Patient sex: M
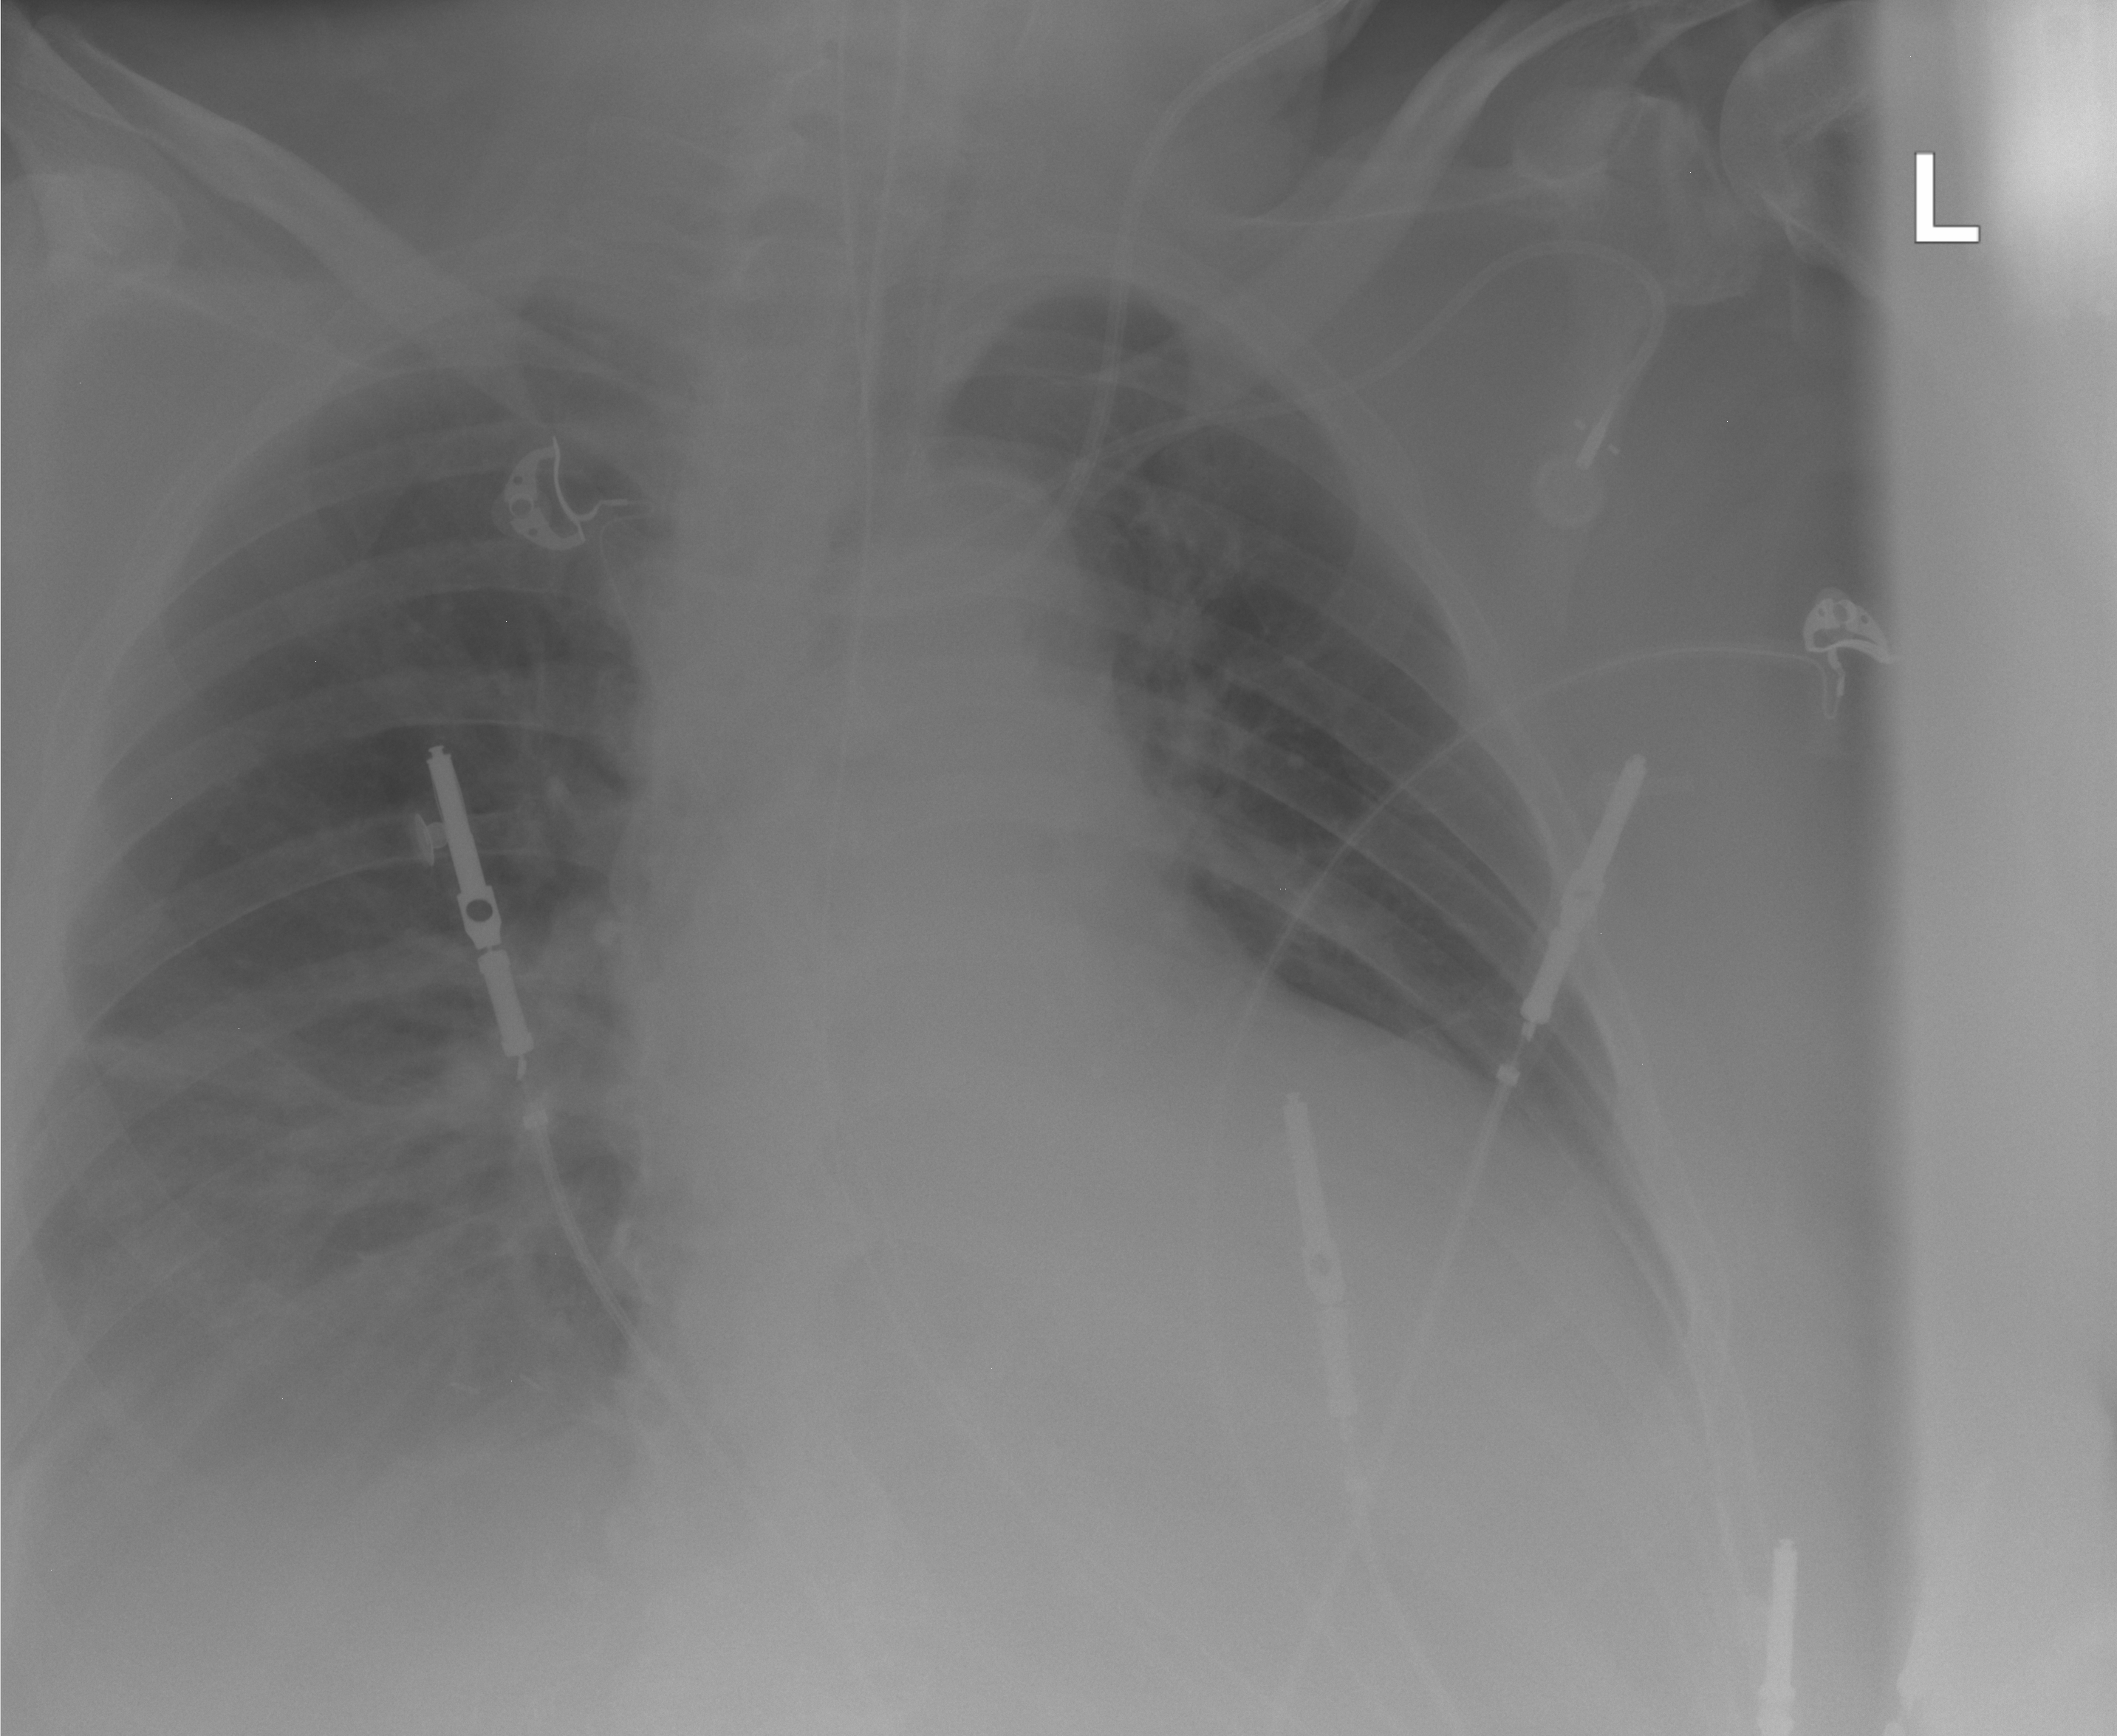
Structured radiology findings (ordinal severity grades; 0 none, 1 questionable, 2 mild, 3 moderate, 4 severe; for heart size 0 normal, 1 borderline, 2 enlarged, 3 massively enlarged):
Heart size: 2
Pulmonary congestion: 0
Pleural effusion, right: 2
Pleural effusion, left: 1
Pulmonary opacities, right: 0
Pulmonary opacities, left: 0
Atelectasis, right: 2
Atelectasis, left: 0